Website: bh-photo
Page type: customer-info-address
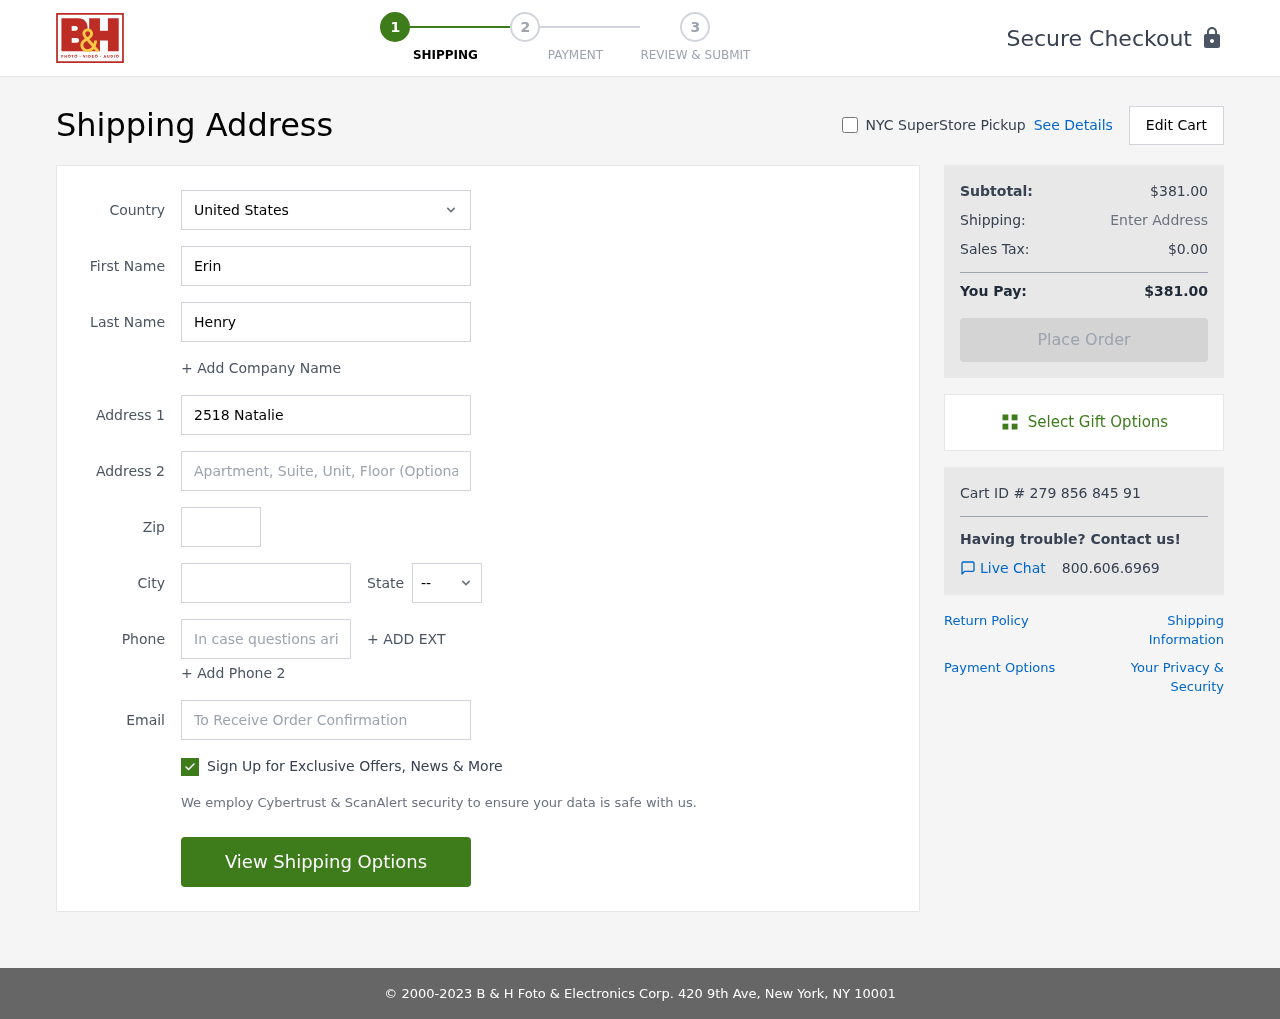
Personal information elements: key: PII_CITY
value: Parkerport
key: PII_COUNTRY
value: United States
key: PII_EMAIL
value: erin.henry@yahoo.com
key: PII_FIRSTNAME
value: Erin
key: PII_LASTNAME
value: Henry
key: PII_PHONE
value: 2123160569
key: PII_POSTCODE
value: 01766
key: PII_STATE_ABBR
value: RI
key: PII_STREET
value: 2518 Natalie Summit
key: PII_STREET2
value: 28365 Johnson Isle Suite 932
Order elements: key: ORDER_SUBTOTAL
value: $381.00
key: ORDER_TAX
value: $0.00
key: ORDER_TOTAL
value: $381.00
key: ORDER_ID
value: Cart ID # 279 856 845 91